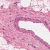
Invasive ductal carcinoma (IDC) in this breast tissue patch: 0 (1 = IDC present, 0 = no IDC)